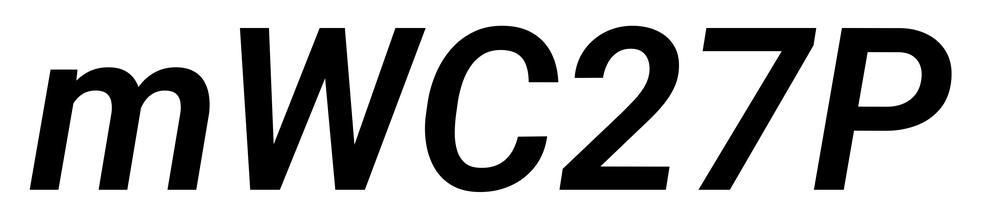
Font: Roboto-Italic_SemiBold_Italic